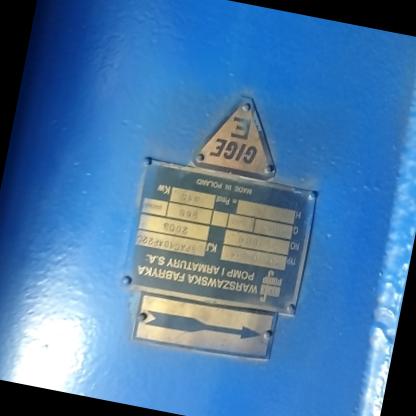
Klasa: tabliczka-znamionowa